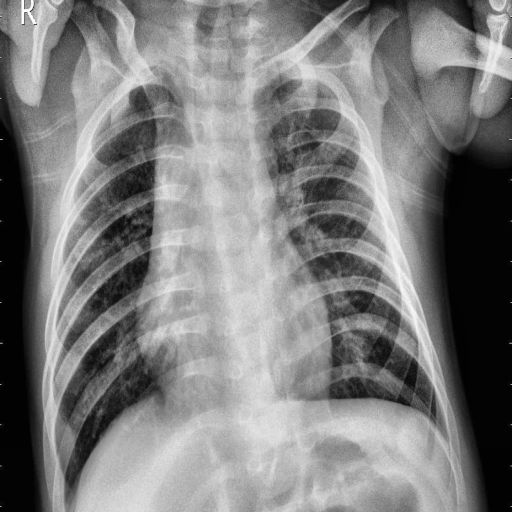
Finding: PNEUMONIA